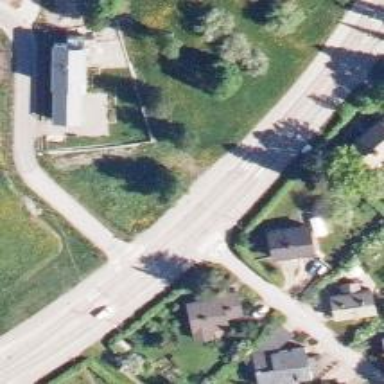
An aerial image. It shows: Asphalt cycleway.